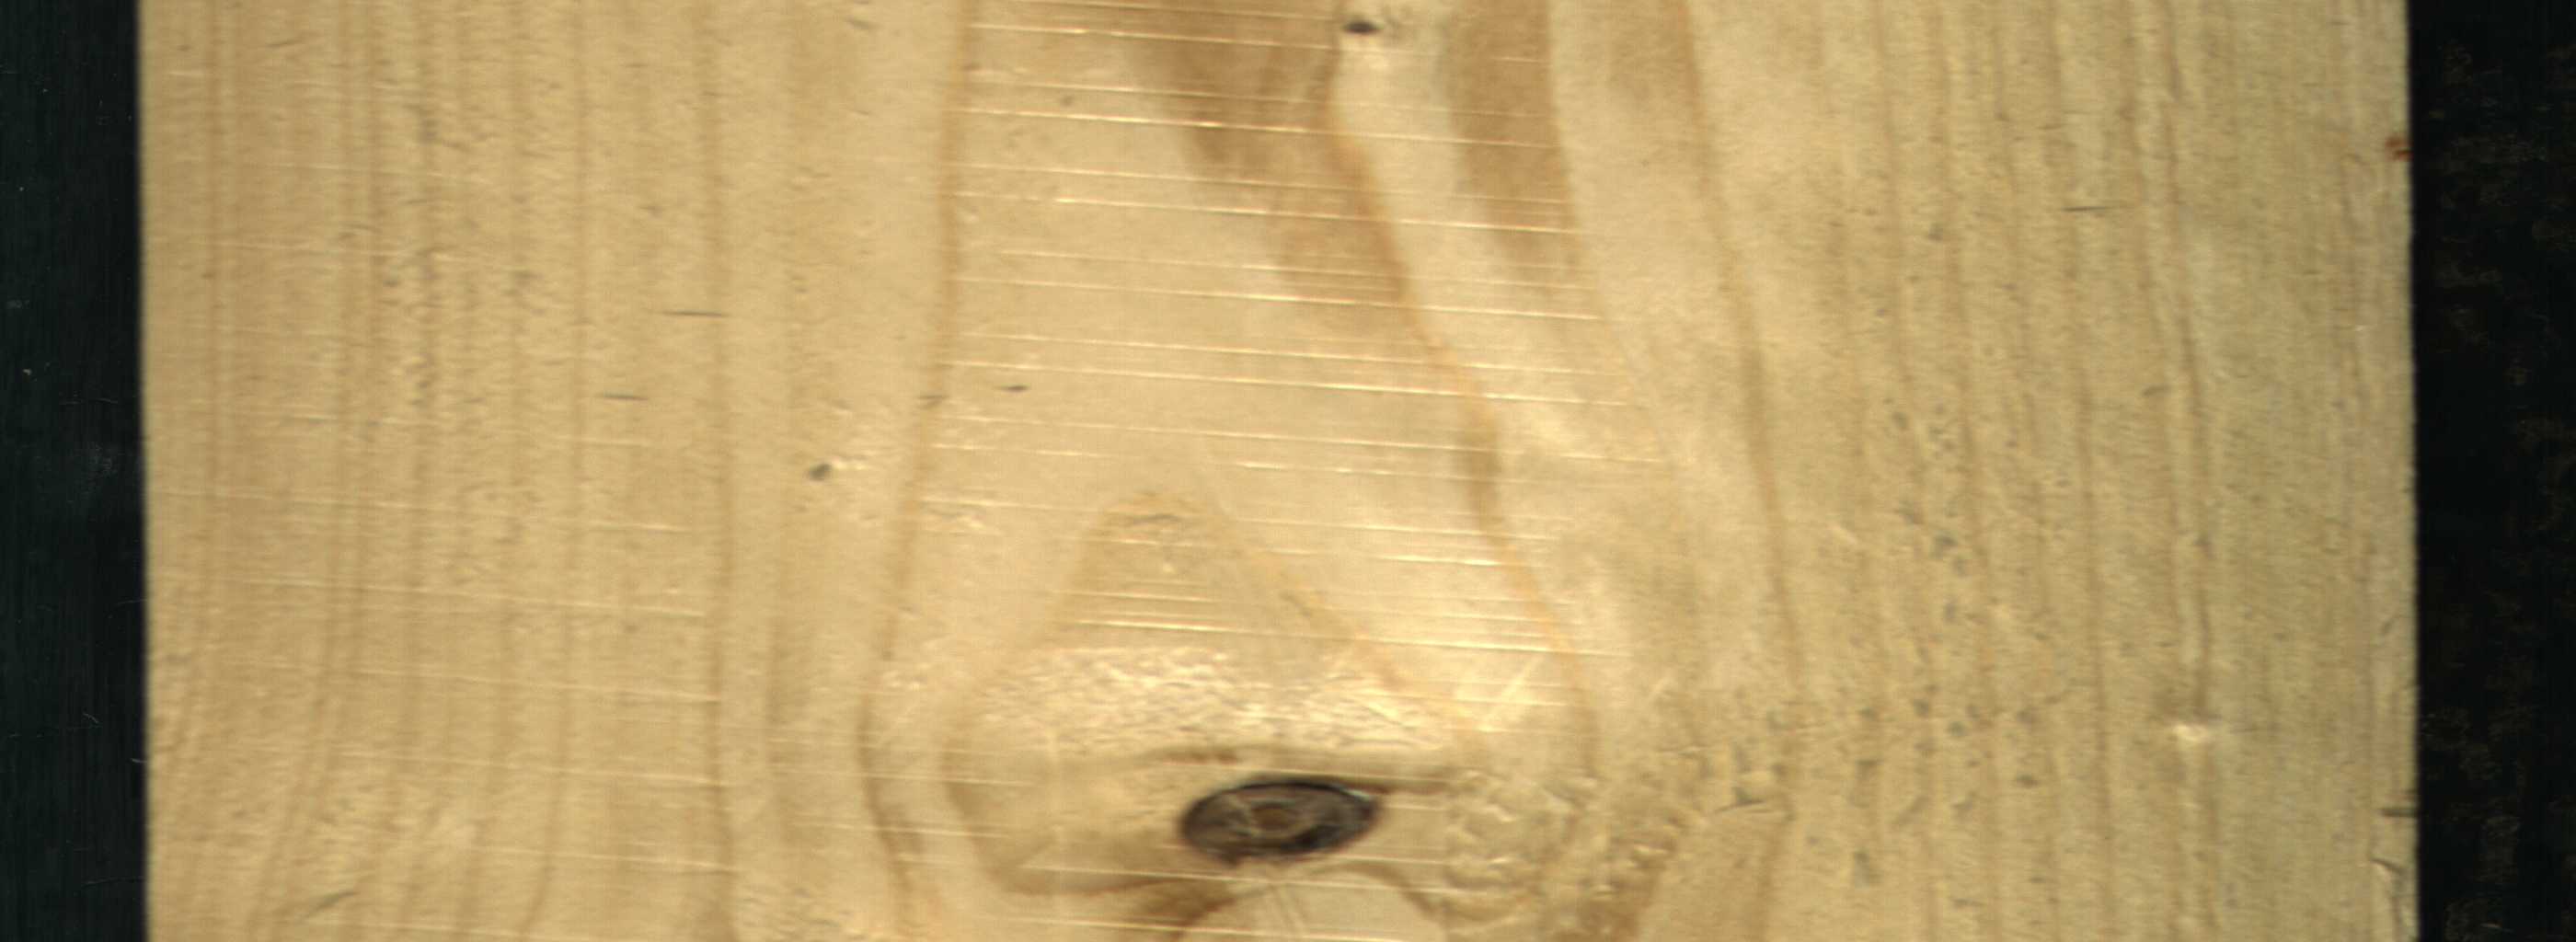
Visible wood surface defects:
Dead_Knot